Question: I have three divs in a container:
'''
<div id="container">
<h2>Heading</h2>
<div id="left">
An image goes here.
</div>
<div id="center">
Lorem ipsum whatever.
</div>
<div id="right">
<ul>
<li>Example</li>
<li>Example</li>
<li>Example</li>
</ul>
</div>
</div>
'''
I'd like to have the three inner divs next to each other and aligned
vertically. Using 'float: left' and 'float: right' for the 'left' and
'right' div requires to change the order of divs and have 'center' at
the end, which is not possible for me.
How can I achieve the following with CSS and this div structure:

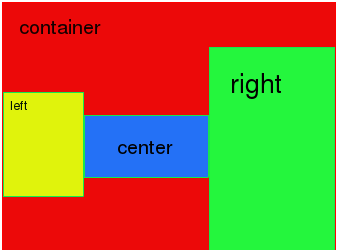
Answer: In css, use 'display:inline-block' to align vertically,
Here the demo: <URL>
'''
#left, #center, #right{
display:inline-block;
*display:inline; /*IE7 fix*/
zoom:1;
padding:5px;
border: 1px solid #000;
vertical-align:middle;
}
#left{
width:50px; /*Remove or Increase the width if needed*/
}
#center{
/*SET WIDTH HERE*/
}
#left{
/*SET WIDTH HERE*/
}
'''